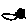
Label: cat